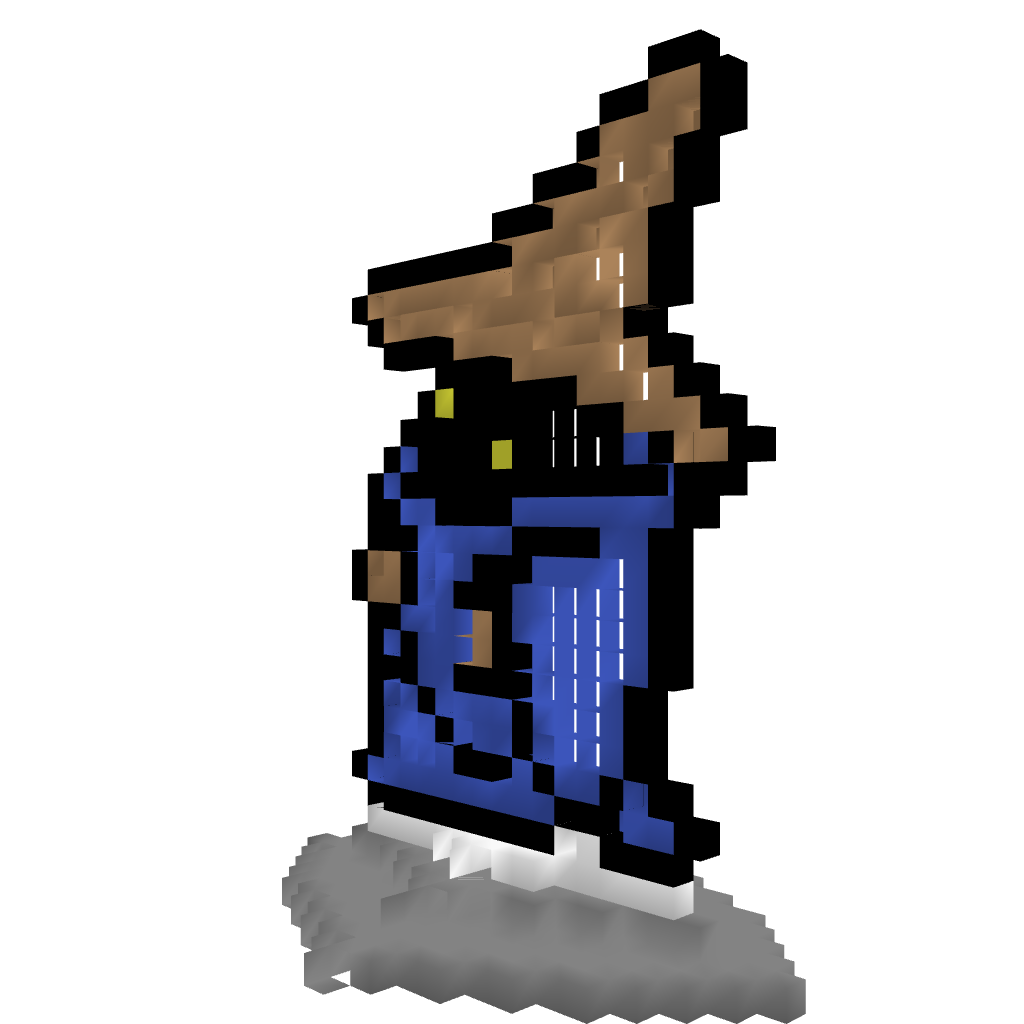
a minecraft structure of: Black Mage FF1 (NES) high quality